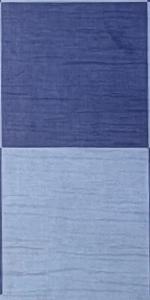
Label: Empty